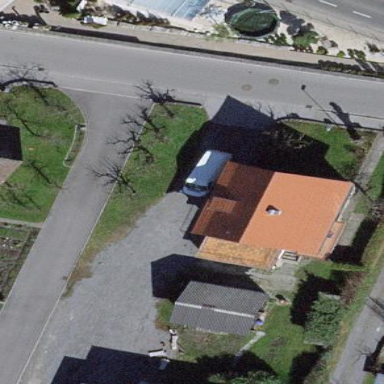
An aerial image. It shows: Detached building.